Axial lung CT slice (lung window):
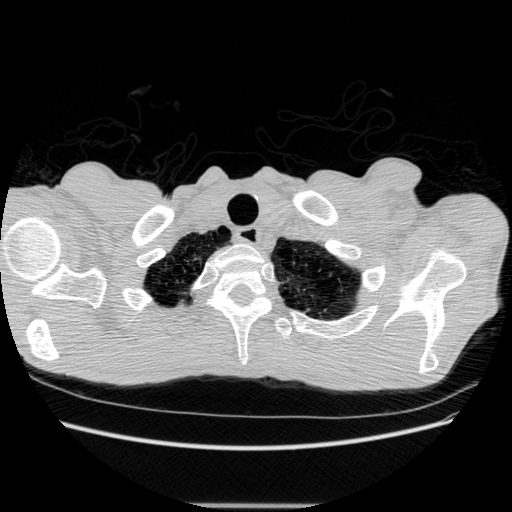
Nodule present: no